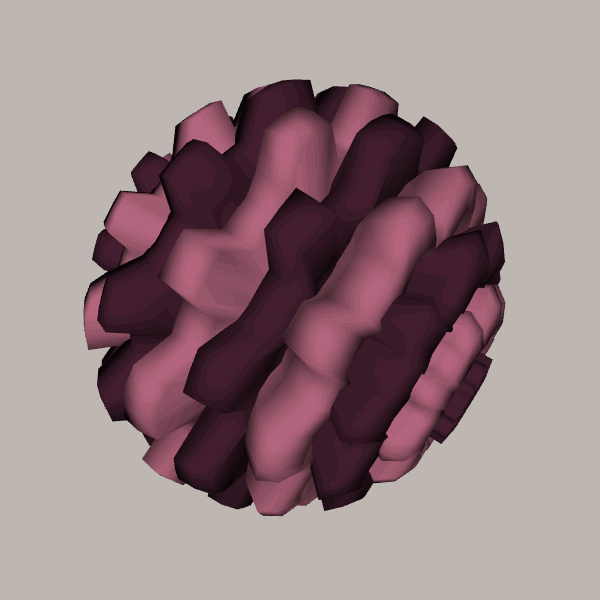
Background: light